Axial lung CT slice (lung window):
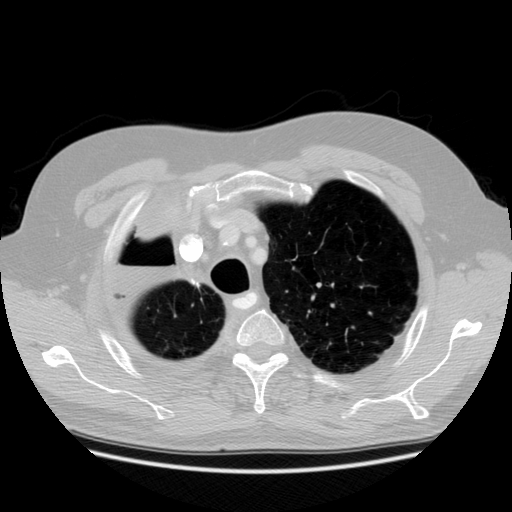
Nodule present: no